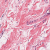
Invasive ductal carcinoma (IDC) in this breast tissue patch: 0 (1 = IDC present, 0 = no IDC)